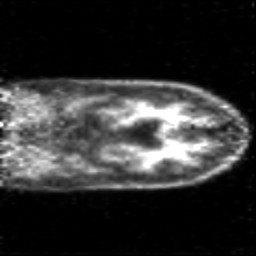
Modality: PET
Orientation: coronal
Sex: female
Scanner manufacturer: siemens